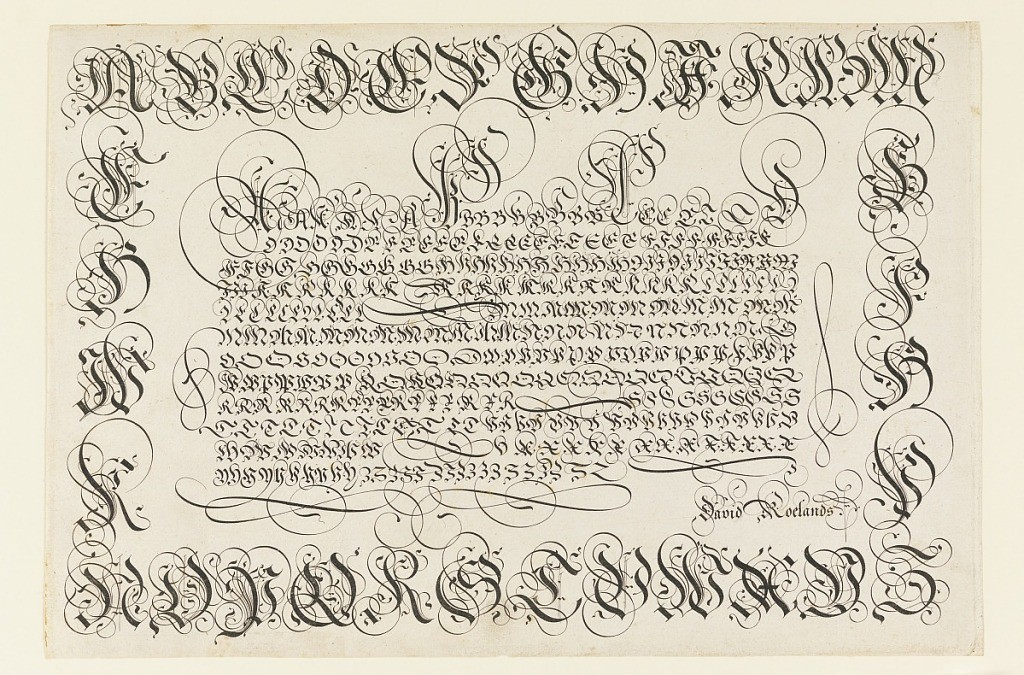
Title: Alphabet (Incunabulum page ?)
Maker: David Roelands, Dutch, b. 1572
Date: ca. 1615
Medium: Engraving on white laid paper
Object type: Print
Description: Letters various sizes inscribed on a sheet of paper.